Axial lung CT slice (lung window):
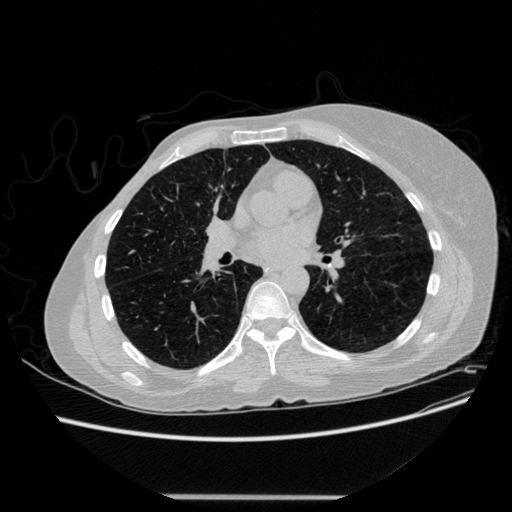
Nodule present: no